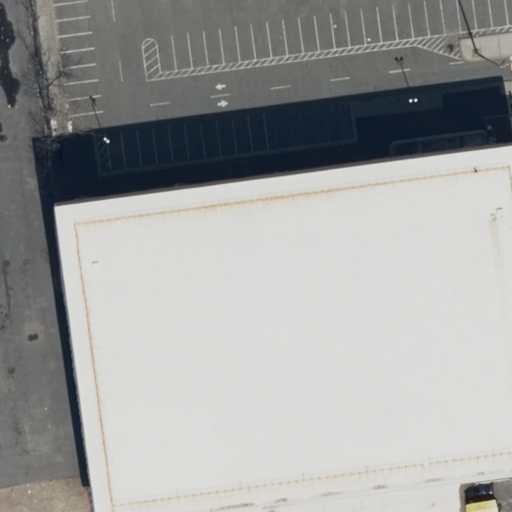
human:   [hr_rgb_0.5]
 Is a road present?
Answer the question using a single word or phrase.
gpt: yes

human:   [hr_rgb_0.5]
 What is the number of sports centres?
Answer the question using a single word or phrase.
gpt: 1

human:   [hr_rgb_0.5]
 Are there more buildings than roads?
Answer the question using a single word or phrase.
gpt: no

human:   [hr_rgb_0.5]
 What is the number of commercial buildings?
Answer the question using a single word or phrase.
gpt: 0

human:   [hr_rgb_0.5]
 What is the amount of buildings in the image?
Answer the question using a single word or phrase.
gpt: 1

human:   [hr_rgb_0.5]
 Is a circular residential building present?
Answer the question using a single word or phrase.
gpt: no

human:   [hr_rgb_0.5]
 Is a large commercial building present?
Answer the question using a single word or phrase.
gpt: no

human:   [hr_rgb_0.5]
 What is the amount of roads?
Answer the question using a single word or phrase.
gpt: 3

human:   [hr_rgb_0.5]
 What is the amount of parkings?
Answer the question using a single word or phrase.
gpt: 1

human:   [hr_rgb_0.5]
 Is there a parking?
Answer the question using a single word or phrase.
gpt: yes

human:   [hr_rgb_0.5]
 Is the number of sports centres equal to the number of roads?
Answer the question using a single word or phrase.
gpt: no

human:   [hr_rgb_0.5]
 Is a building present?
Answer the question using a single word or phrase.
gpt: yes

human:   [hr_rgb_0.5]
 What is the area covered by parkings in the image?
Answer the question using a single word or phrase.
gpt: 141m2

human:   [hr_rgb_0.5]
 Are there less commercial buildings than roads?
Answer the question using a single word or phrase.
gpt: yes

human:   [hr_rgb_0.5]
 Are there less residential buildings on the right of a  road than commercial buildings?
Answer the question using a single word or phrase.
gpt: no

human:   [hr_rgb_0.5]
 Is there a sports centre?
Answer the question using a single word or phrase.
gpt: yes

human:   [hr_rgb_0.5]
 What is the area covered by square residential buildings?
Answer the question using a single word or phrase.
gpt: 0m2

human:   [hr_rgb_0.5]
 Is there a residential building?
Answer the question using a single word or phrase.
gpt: yes

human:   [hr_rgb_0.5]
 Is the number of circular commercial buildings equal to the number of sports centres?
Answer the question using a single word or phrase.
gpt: no

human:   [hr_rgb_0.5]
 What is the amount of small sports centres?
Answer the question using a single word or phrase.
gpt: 0

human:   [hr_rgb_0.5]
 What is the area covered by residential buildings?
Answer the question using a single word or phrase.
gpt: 439m2

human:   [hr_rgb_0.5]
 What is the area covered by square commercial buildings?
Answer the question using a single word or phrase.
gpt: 0m2

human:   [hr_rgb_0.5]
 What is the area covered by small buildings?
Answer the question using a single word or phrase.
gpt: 0m2

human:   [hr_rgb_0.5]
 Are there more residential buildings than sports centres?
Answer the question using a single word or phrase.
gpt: no

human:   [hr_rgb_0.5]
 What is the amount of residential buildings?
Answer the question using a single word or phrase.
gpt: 1

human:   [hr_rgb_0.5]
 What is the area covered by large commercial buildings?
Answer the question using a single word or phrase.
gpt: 0m2

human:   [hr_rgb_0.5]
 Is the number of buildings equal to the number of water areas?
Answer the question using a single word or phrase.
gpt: no

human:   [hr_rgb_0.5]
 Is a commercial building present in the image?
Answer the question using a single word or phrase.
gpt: no

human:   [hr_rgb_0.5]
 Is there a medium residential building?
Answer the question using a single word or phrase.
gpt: yes

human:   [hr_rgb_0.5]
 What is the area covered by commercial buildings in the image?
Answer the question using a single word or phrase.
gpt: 0m2

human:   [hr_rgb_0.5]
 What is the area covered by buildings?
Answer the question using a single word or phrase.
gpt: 439m2

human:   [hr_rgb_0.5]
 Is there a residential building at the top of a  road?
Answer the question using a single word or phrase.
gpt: no

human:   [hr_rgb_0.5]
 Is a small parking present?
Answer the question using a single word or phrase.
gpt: no

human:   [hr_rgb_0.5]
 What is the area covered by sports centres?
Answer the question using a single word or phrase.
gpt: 439m2

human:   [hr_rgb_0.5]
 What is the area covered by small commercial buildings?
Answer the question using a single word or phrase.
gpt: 0m2

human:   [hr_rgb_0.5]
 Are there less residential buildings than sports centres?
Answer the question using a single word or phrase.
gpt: no

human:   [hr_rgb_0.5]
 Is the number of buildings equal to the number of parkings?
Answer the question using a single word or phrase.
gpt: yes

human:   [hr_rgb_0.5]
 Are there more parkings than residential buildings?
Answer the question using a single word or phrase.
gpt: no

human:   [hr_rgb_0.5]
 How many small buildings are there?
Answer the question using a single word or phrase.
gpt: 0

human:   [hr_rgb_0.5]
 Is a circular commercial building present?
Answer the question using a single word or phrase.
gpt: no

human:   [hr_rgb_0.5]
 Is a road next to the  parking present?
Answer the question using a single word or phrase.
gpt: yes

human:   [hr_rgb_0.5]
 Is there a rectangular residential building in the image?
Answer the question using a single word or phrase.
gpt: yes

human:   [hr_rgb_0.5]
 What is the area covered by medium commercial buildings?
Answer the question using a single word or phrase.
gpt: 0m2

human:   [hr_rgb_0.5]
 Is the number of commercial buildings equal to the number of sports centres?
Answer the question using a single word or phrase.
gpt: no

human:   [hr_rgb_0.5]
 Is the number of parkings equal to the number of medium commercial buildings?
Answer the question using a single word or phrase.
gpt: no

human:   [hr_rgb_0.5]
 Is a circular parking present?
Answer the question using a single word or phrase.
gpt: no

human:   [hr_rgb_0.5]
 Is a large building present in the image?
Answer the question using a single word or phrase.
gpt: no

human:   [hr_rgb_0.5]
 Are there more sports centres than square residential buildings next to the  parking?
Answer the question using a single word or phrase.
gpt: yes

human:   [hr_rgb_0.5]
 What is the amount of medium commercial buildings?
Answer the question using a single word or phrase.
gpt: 0

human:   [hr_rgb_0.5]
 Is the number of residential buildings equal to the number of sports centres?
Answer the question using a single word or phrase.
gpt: yes

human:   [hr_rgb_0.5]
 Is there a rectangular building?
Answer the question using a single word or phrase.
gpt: yes

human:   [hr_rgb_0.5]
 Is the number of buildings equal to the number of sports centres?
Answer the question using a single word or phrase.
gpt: yes

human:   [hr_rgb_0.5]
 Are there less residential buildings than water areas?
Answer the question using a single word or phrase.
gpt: no

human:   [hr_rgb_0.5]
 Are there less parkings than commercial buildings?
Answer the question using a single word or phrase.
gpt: no

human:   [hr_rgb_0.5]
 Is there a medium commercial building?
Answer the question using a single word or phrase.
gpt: no

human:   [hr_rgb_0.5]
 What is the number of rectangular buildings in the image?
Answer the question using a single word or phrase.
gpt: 1

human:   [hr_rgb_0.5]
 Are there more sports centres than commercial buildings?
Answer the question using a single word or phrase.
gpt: yes

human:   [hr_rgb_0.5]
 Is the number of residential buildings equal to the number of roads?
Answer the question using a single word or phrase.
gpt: no

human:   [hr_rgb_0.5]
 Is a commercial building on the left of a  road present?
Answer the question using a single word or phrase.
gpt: no

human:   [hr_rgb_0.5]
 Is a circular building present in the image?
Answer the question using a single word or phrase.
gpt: no

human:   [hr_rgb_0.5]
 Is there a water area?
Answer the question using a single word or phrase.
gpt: no

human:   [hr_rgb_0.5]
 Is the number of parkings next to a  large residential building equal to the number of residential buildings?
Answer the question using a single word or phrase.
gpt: no

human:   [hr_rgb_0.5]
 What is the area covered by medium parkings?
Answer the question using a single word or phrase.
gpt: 141m2

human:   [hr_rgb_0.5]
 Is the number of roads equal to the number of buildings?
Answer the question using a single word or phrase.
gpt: no